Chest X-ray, AP view. Patient: 44 years old, sex F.
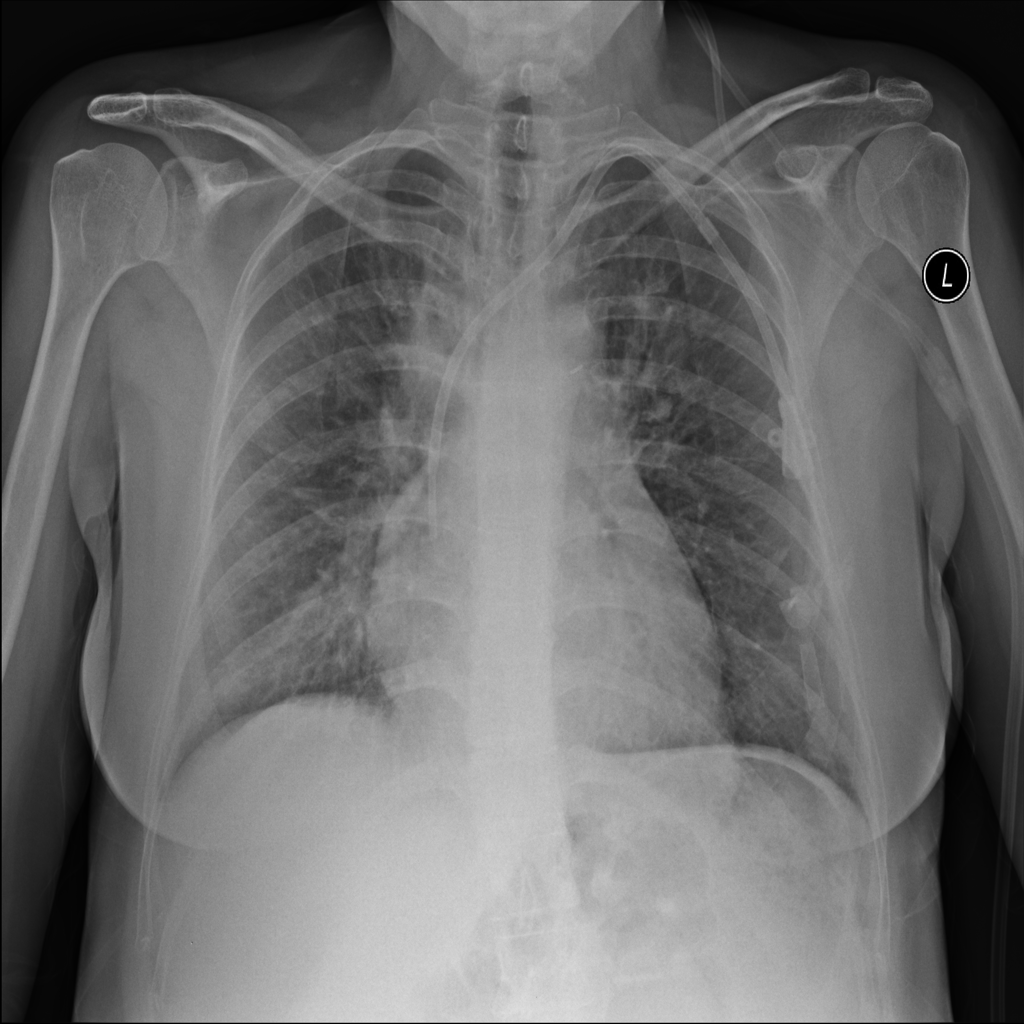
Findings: No Finding